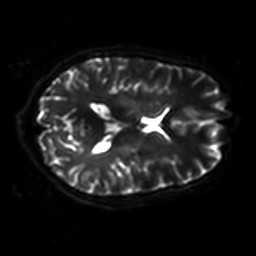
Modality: DWI
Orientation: axial
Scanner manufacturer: philips
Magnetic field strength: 7 T
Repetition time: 9.612 s
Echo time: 0.073 s